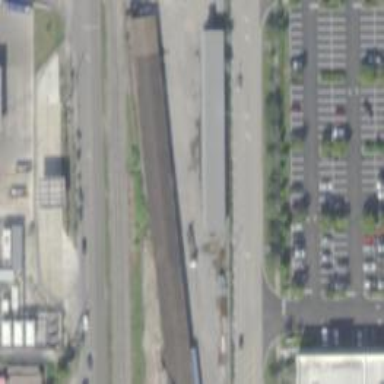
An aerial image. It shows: Railway siding with rails.